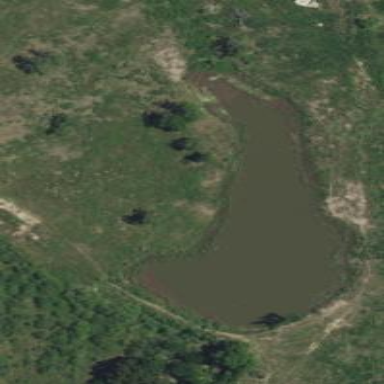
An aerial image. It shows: Serene pond surrounded by nature.